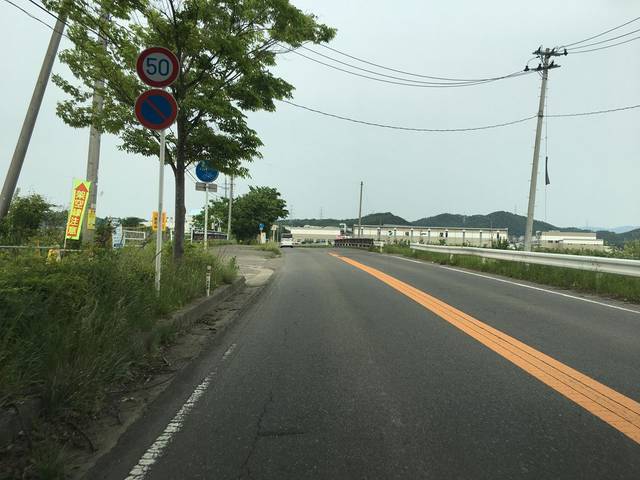
Region: Japan
Coordinates: 37.798, 140.498